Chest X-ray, PA view. Patient: 9 years old, sex F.
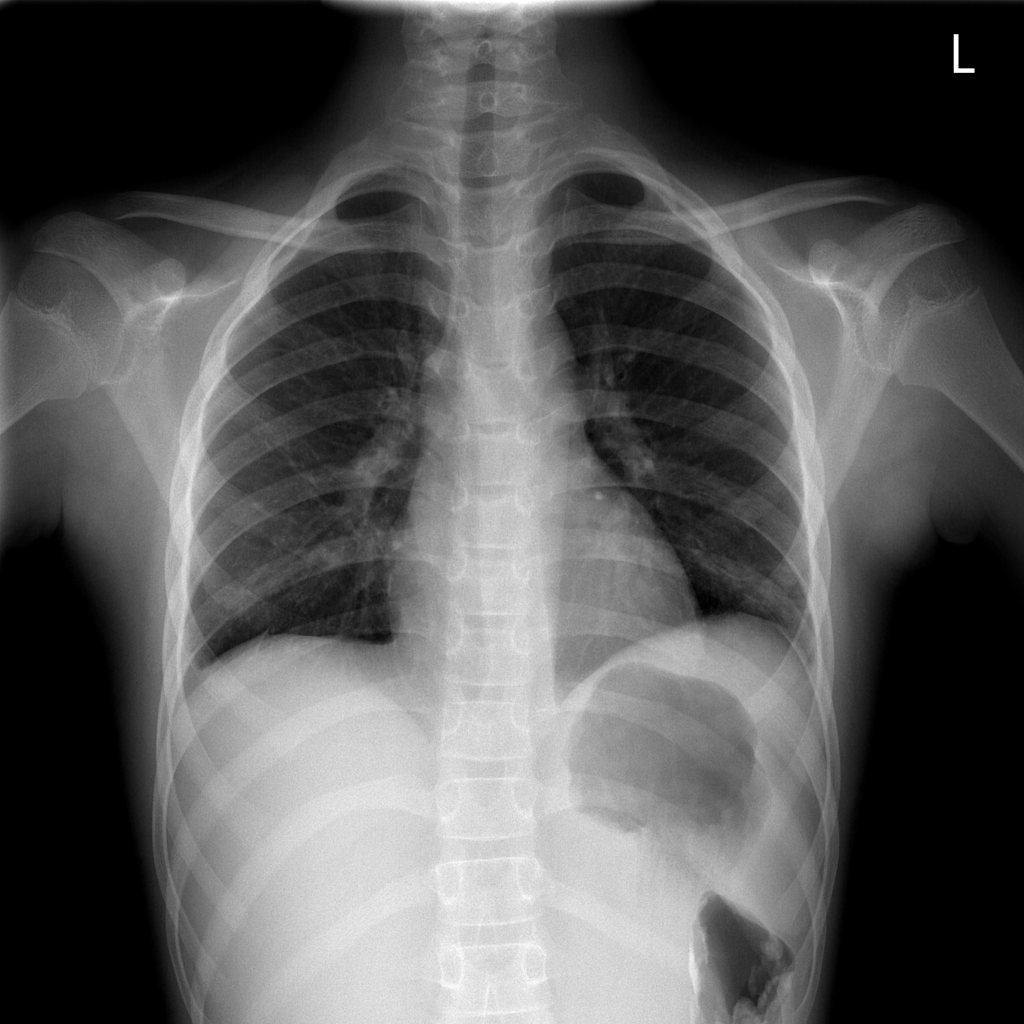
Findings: No Finding